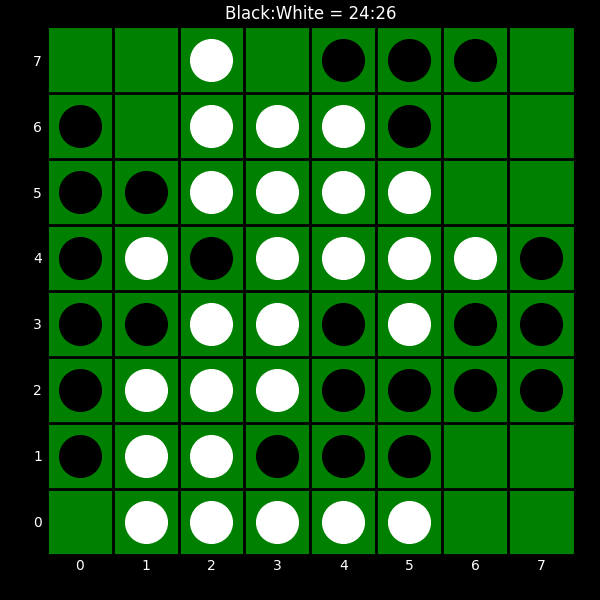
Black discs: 24
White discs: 26